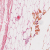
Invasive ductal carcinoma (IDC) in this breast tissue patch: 0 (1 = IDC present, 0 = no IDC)